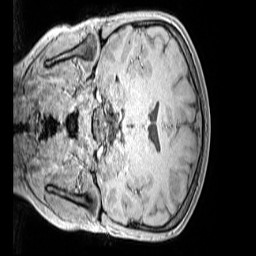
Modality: MP2RAGE
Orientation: coronal
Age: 12
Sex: female
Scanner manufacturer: siemens
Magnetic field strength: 3 T
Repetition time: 4 s
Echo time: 0.00299 s